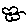
Label: flower